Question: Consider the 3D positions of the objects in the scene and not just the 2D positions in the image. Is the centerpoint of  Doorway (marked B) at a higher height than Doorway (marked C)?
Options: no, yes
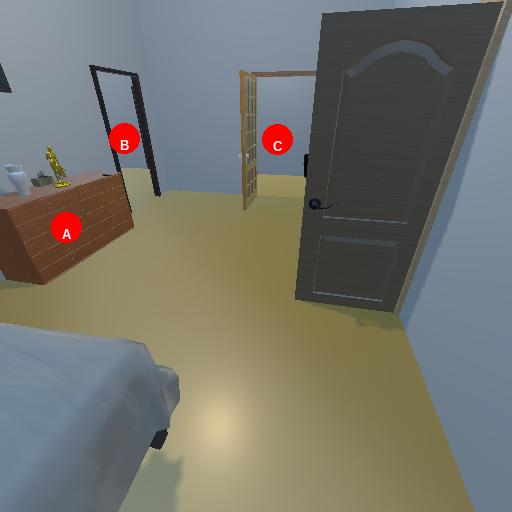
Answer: no